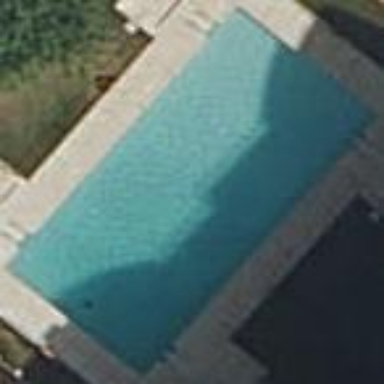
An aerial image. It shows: Swimming pool located in leisure land.